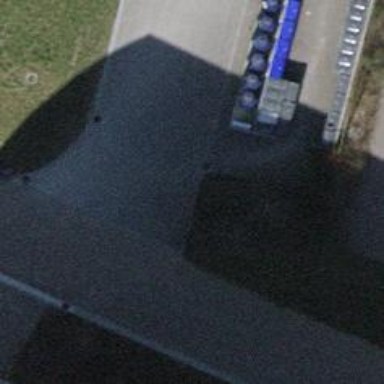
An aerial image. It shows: Bollard barrier.